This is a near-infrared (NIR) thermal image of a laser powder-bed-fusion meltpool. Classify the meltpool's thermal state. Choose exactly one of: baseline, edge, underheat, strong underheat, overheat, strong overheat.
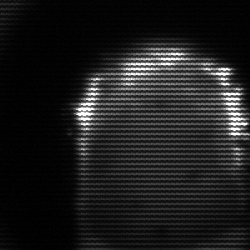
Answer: baseline